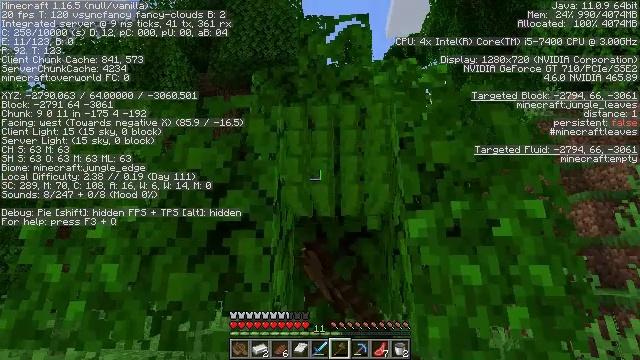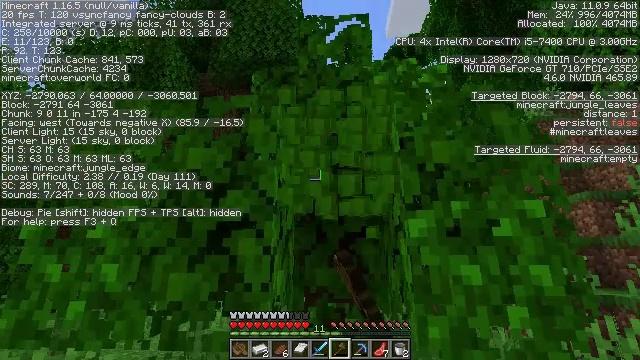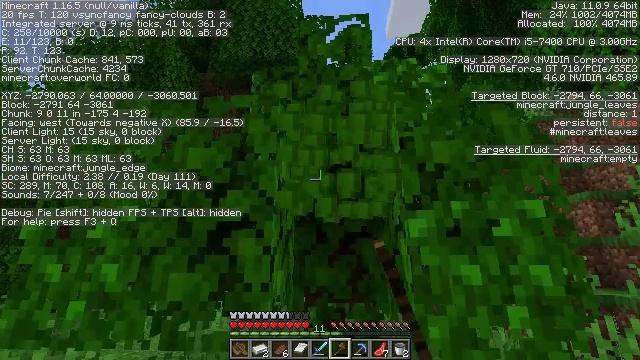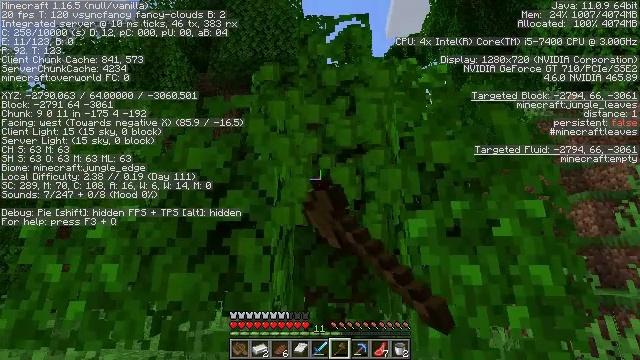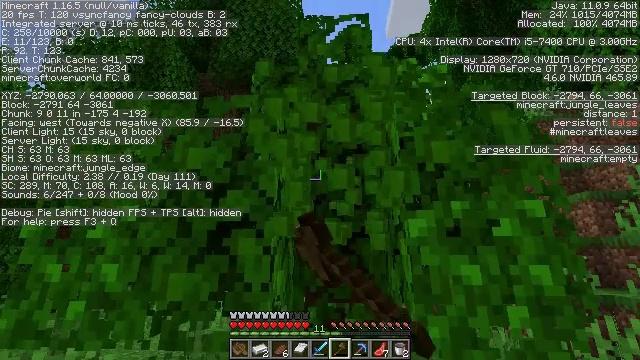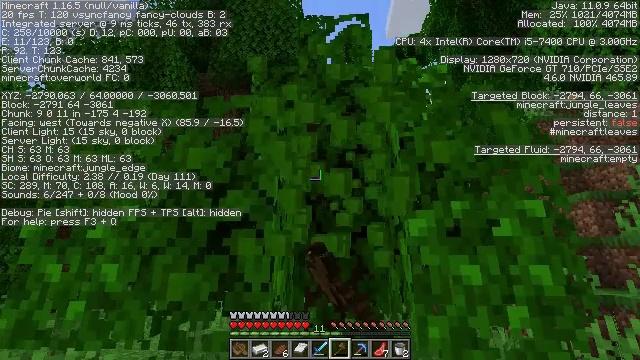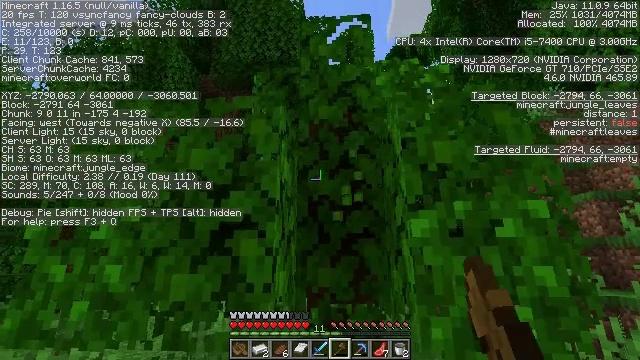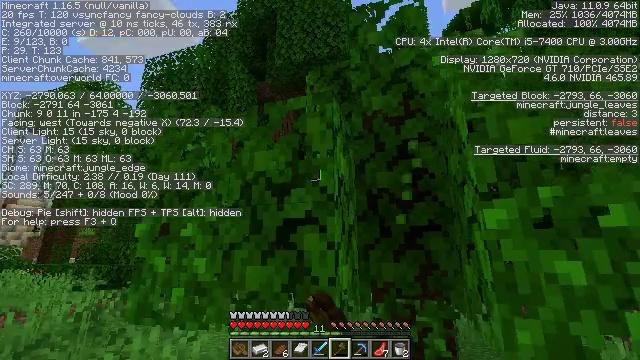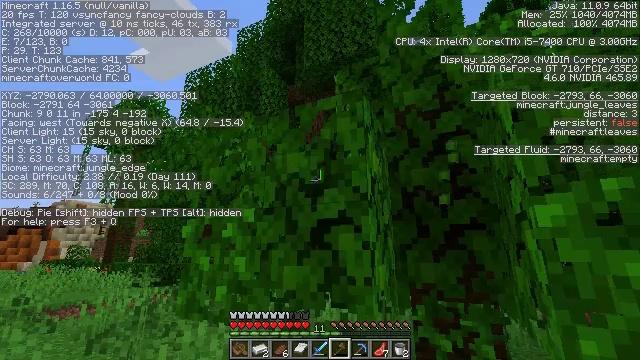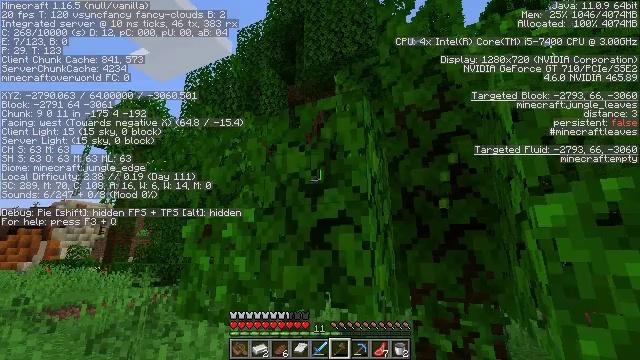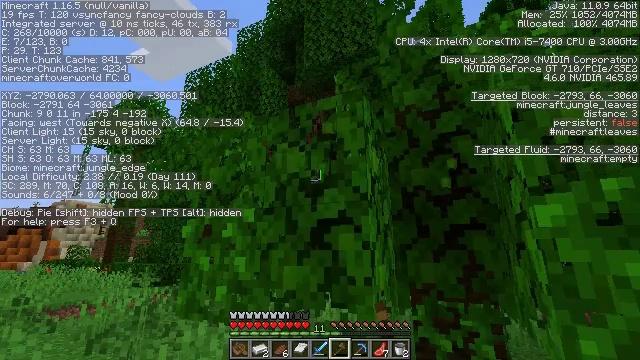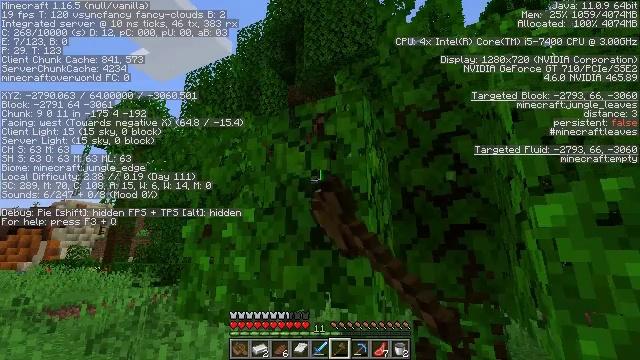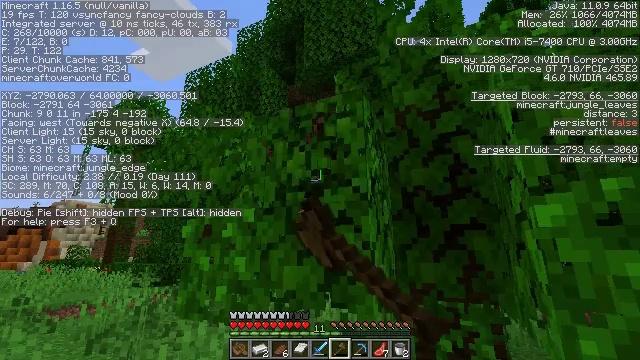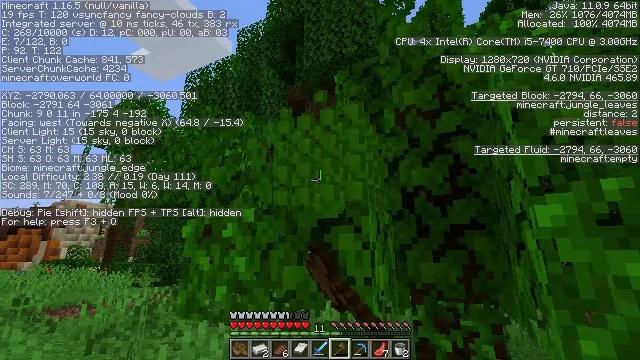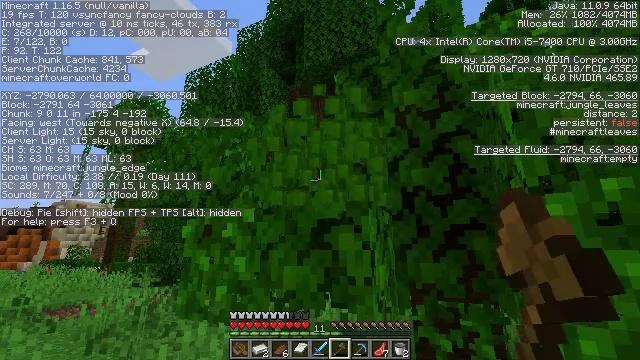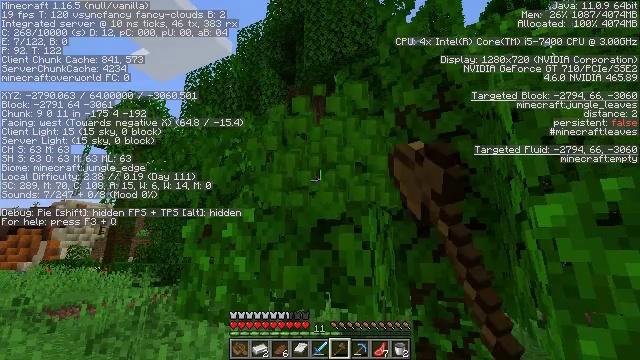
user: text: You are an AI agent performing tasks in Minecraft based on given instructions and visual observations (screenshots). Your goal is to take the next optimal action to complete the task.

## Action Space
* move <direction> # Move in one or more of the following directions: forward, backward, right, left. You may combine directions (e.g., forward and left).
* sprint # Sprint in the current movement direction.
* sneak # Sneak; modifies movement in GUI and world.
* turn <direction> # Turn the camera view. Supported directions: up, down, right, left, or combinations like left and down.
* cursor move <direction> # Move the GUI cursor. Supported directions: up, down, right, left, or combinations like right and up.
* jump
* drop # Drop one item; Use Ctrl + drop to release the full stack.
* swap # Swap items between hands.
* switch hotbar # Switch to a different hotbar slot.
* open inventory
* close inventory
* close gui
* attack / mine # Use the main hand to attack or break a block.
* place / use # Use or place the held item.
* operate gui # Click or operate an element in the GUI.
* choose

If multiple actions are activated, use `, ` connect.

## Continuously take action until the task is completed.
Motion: motion action
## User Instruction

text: Mine the jungle leaves to get saplings or sticks.
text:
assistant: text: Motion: attack / mine
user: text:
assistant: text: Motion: attack / mine
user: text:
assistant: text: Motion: attack / mine
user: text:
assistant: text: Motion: attack / mine
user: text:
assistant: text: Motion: attack / mine
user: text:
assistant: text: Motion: attack / mine
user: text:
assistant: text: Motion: turn left and down, attack / mine
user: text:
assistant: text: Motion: turn left, attack / mine
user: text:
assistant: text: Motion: attack / mine
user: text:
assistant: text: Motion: attack / mine
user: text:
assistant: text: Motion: attack / mine
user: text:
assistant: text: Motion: attack / mine
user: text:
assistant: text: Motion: attack / mine
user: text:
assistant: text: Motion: attack / mine
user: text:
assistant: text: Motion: attack / mine
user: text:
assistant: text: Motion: attack / mine
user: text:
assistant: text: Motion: turn left and down, attack / mine
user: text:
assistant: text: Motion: turn left and down, attack / mine
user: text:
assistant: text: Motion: turn left and down, attack / mine
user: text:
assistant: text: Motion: turn left and down, attack / mine
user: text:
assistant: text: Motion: attack / mine
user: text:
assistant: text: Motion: attack / mine
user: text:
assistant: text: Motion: attack / mine
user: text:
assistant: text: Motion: attack / mine
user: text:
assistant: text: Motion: attack / mine
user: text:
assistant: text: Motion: attack / mine
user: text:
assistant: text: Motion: attack / mine
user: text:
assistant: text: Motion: turn left, attack / mine
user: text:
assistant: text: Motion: move forward, turn left, attack / mine
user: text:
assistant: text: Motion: attack / mine